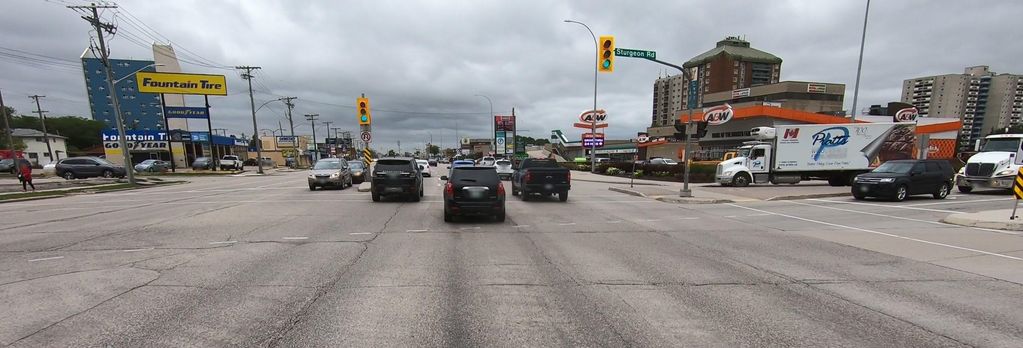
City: winnipeg